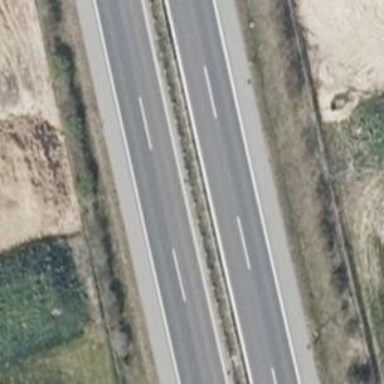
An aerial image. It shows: Asphalt motorway.